Question: If I remember correctly, in SQL Server, it is not recommended to use "ORDER BY" when there's already a GROUP BY GROUPING SETS.
I have two columns: [UPC#] & [Description]
both are varchar.
My grouping sets is like this:
'''
GROUP BY
GROUPING SETS
(
([UPC],[Description])
,()
)
'''
I don't have 'ORDER BY' but it's automatically sorting the Description column.
If I added a 3rd column, sum(Qty), then it doesn't sort by Description anymore.
But if I added
'''
ORDER BY [Description]
'''
The grand total of sum(Qty) will be at the first row instead of the last.
Is there a way to sort the Description column and still let the grand total of sum(Qty) be at the last row instead?
Thanks.
***Edit 1****
This is my code as requested:
'''
SELECT
CASE WHEN [UPC] IS NULL THEN ''
ELSE [UPC]
END AS [UPC]
, CASE WHEN [Description] IS NULL THEN ''
ELSE [Description]
END AS [Description]
,CONVERT(int,ROUND(SUM([QtySold]),0)) AS [Total Count]
FROM
(
SELECT
[UPC]
,[Description]
, sum([QtySold]) as [QtySold]
FROM [JS_Data].[dbo].[View_ItemMovement_AllItems_withoutZero]
WHERE
([Description] LIKE '%drink%')
AND (SaleDate BETWEEN '2014-01-01' AND '2014-01-15')
AND ( (StoreNumber = '1') OR (StoreNumber = '2') OR (StoreNumber = '3') OR (StoreNumber = '4') OR (StoreNumber = '6') OR (StoreNumber = '7') OR (StoreNumber = '8') )
GROUP BY
[UPC]
,[Description]
) a
GROUP BY
GROUPING SETS
(
(
[UPC]
,[Description]
)
,()
)
ORDER BY [Description]
'''

So how do I move the grand total 1396 to the last row?
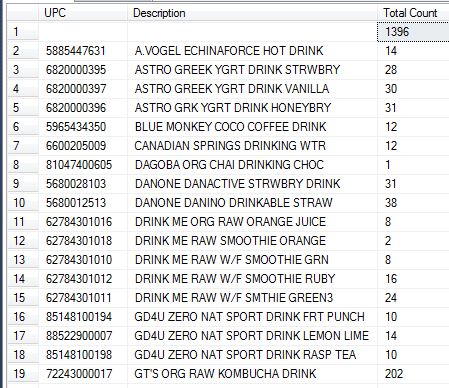
Answer: I think you should know about the 'grouping()' function, it will return '1' if the passed-in column joined in some aggregate grouping the current value is 'NULL'. Of course we need to do some trick with the 'Order By' clause, something like this:
'''
--....
GROUP BY
GROUPING SETS
(
(
[UPC]
,[Description]
)
,()
)
ORDER BY
CASE WHEN
-- this ensures the total row is always put at the end
GROUPING([UPC]) = 1 AND GROUPING([Description]) = 1 THEN '1'
ELSE '0' + [Description]
END
'''
I guess in this case you can even check for 'NULL' instead of using 'GROUPING', but it's not safe (in case there is some actual NULL value such as in the Description).